Interaction volume radius: 5 \u00c5
Interaction volume height: 15 \u00c5
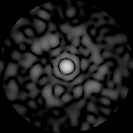
Disorder parameter: 0.8148